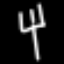
Label: fork